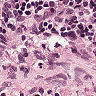
Metastatic tissue present: no